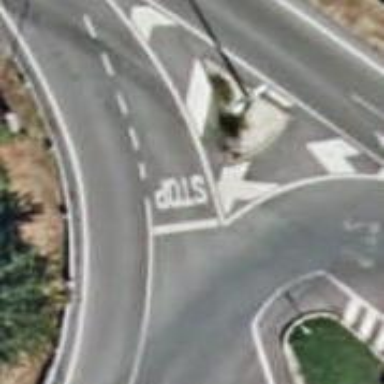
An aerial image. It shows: Stop road.